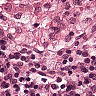
Metastatic tissue present: no